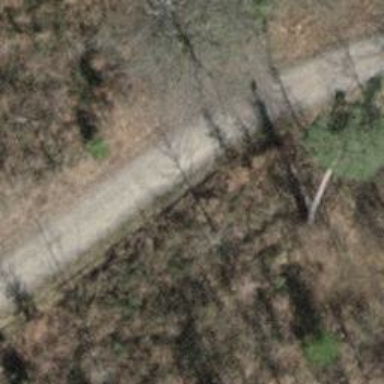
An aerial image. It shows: Pipeline marker.